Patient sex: F
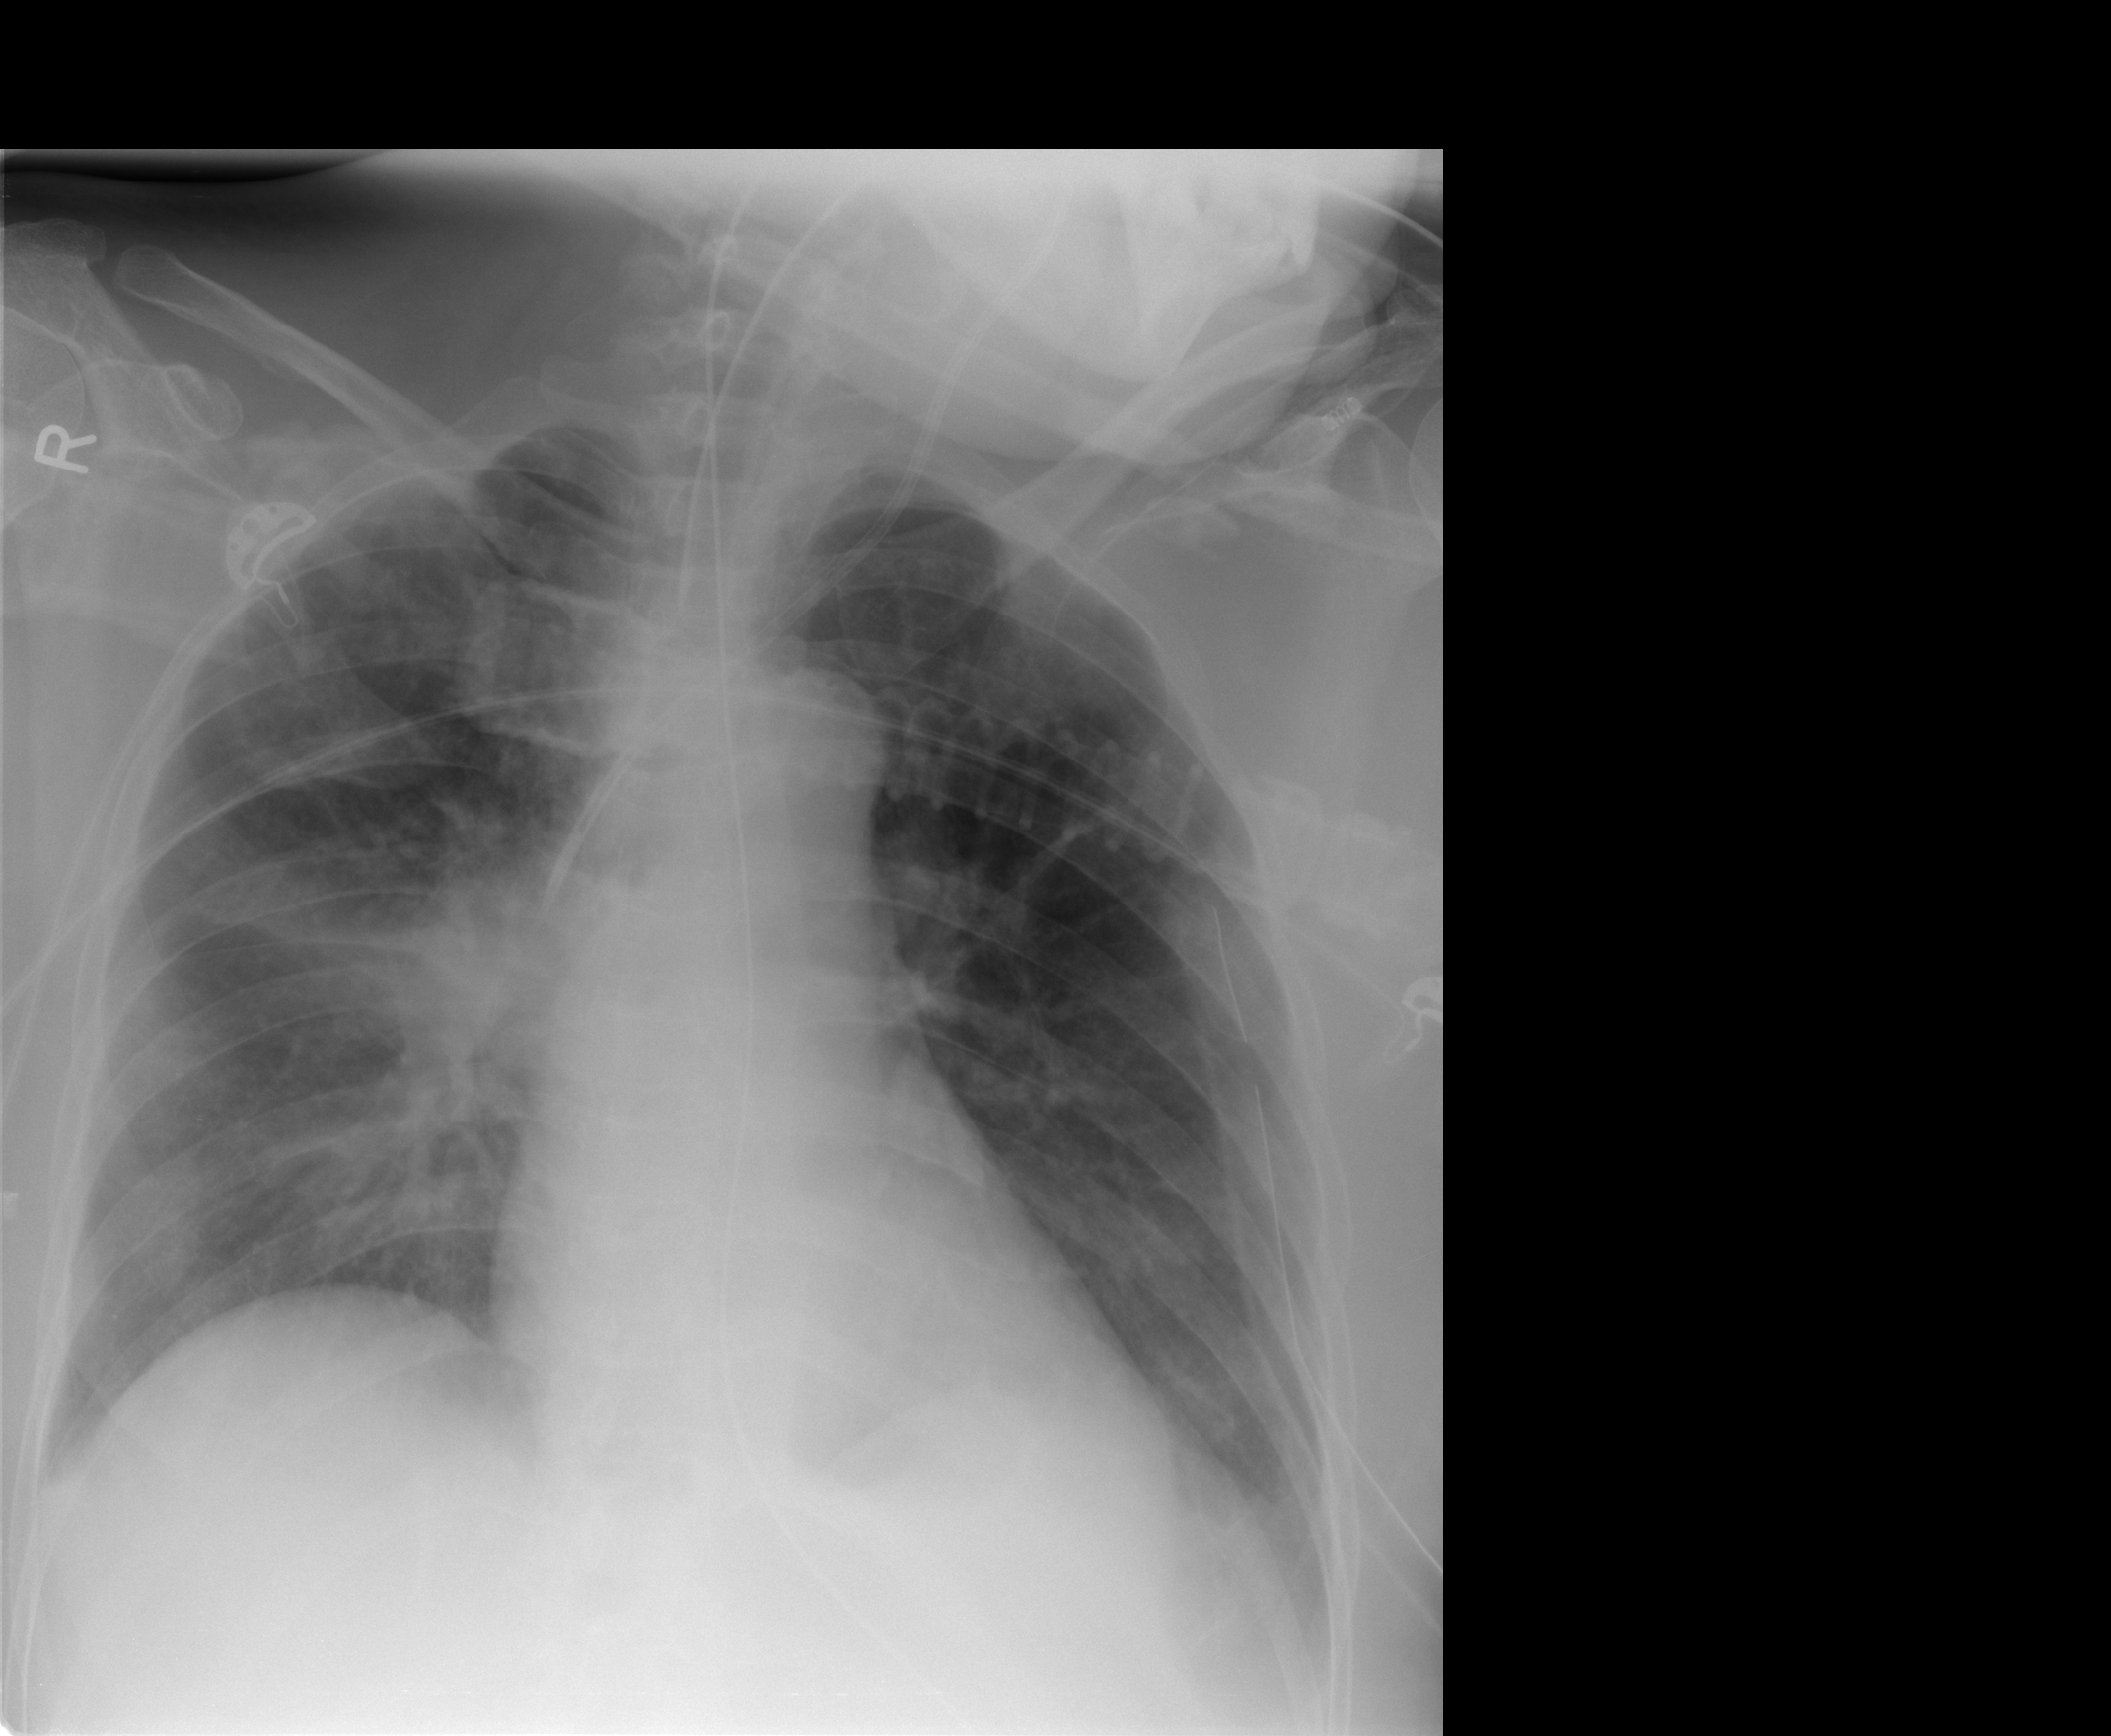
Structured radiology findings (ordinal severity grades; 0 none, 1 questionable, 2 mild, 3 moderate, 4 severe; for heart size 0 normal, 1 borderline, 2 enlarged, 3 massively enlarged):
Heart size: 0
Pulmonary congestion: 2
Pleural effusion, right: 0
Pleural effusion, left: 1
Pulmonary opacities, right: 0
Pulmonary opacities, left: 1
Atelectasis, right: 2
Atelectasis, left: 2